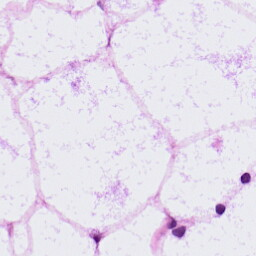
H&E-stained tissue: LymphNode